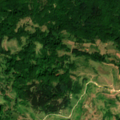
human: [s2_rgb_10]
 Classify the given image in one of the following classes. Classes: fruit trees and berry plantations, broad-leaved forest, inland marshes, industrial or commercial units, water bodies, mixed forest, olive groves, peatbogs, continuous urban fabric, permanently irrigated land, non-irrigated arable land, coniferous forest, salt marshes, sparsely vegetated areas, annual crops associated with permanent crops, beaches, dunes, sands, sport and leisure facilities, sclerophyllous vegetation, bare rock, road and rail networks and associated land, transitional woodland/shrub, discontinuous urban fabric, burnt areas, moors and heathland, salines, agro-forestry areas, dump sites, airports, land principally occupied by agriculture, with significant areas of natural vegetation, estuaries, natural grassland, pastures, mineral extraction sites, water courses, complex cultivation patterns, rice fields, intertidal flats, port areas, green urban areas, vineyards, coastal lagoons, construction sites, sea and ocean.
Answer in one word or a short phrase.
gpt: land principally occupied by agriculture, with significant areas of natural vegetation, broad-leaved forest